Field crop: tomato
Growth stage: 1
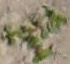
Species: portulaca